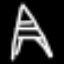
Label: The Eiffel Tower